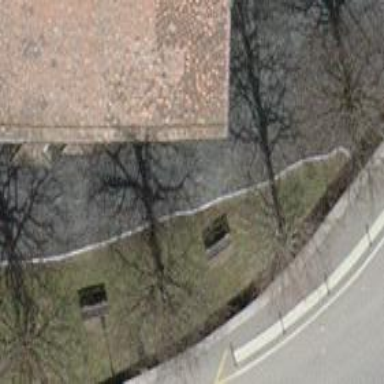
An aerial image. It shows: Maroon bench.